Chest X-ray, PA view. Patient: 63 years old, sex M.
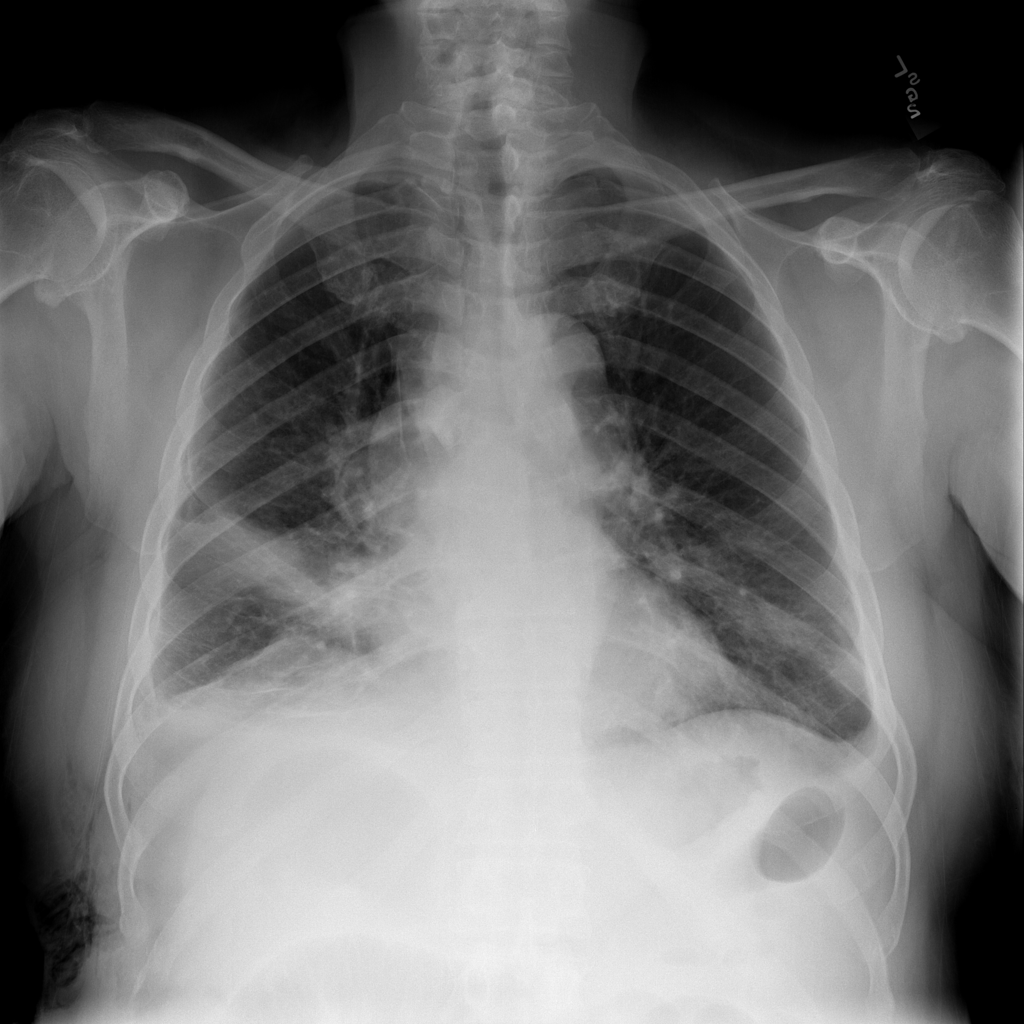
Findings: Atelectasis, Infiltration, Pneumothorax